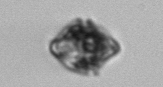
Label: Kryptoperidinium_triquetrum